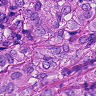
Metastatic tissue present: yes